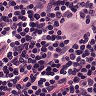
Metastatic tissue present: yes